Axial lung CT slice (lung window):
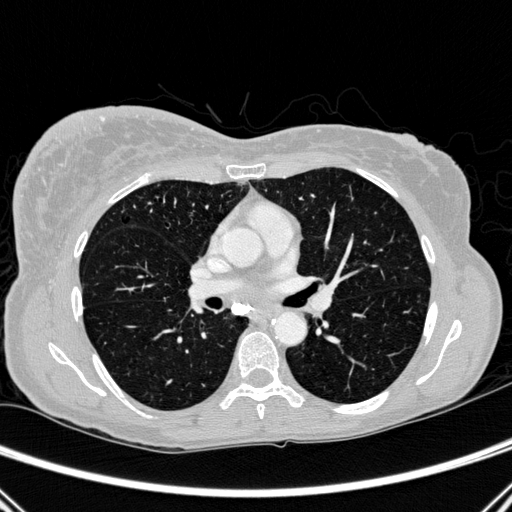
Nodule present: no